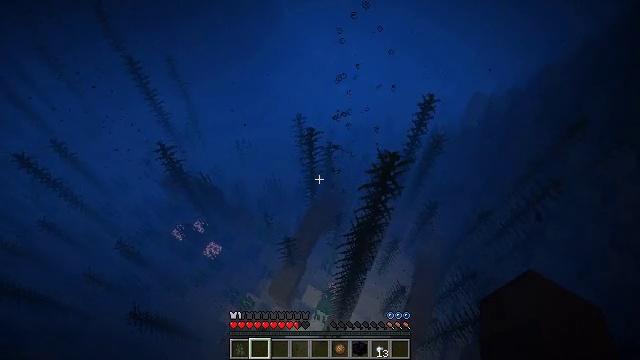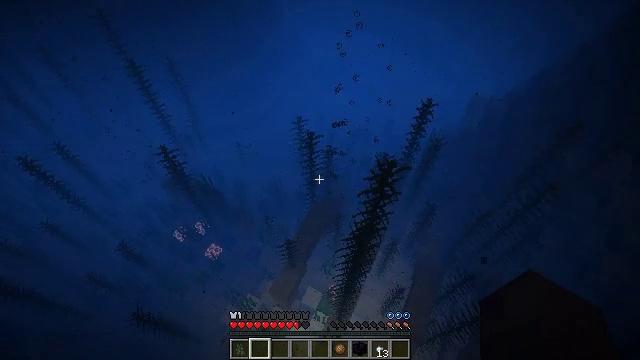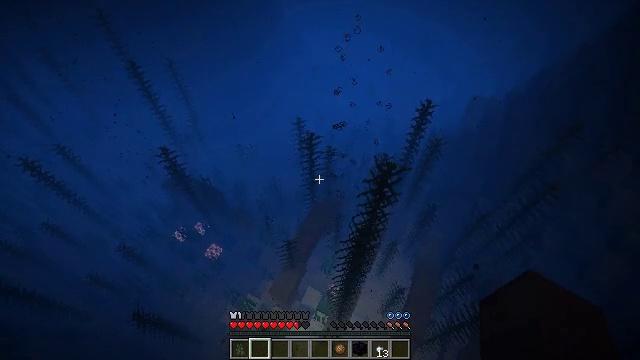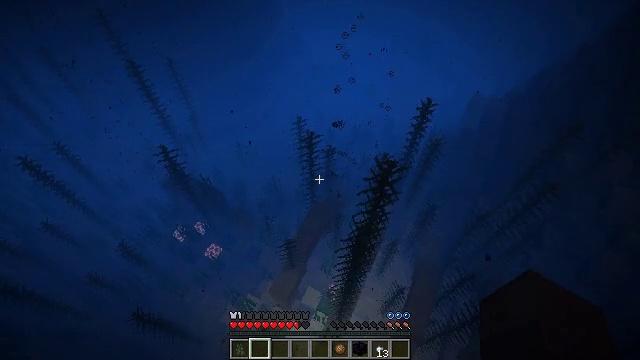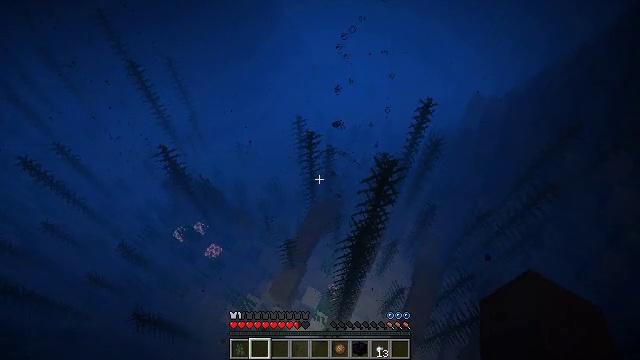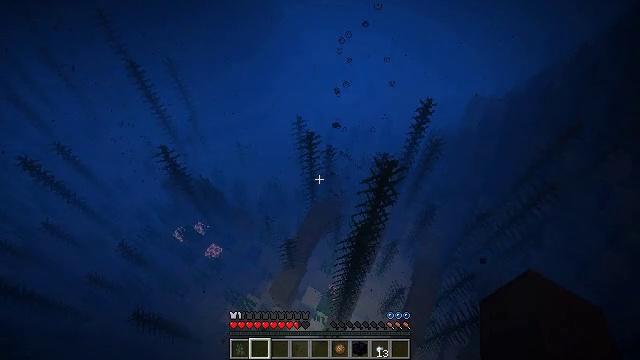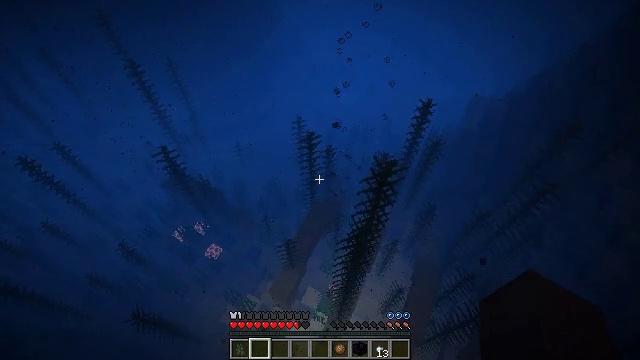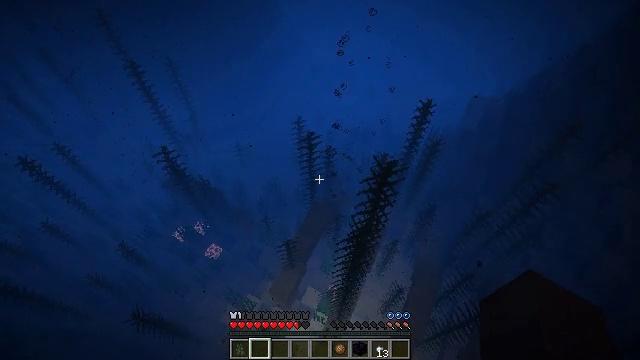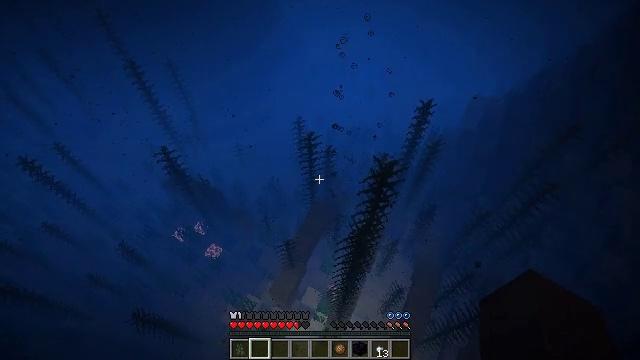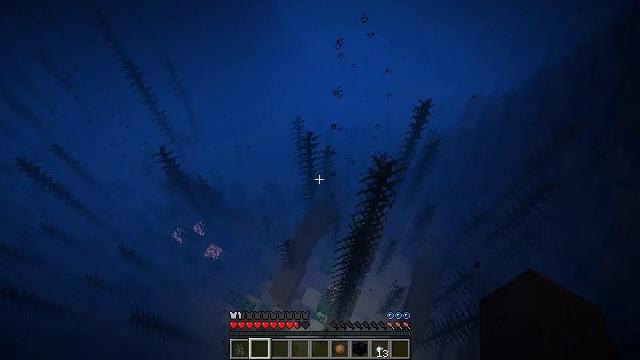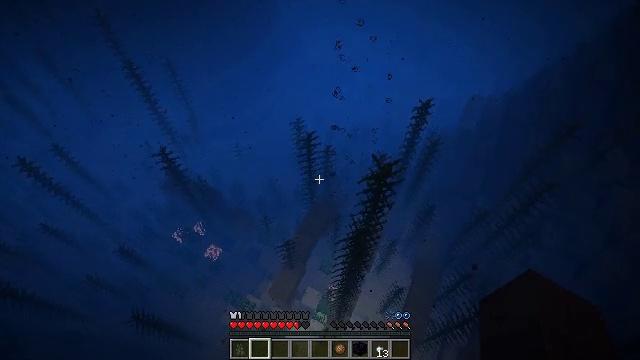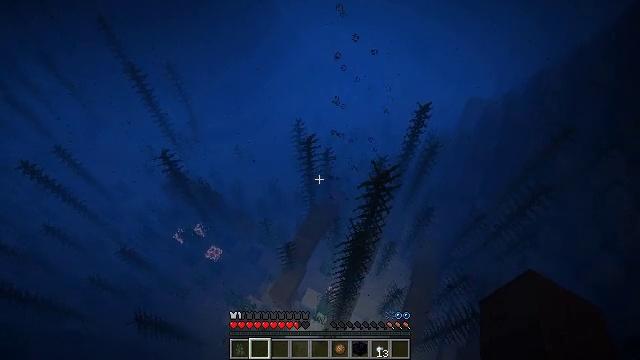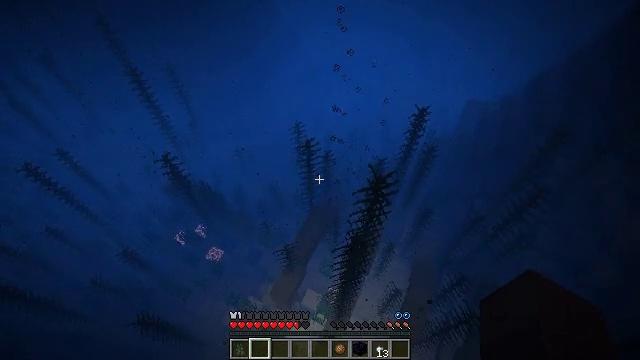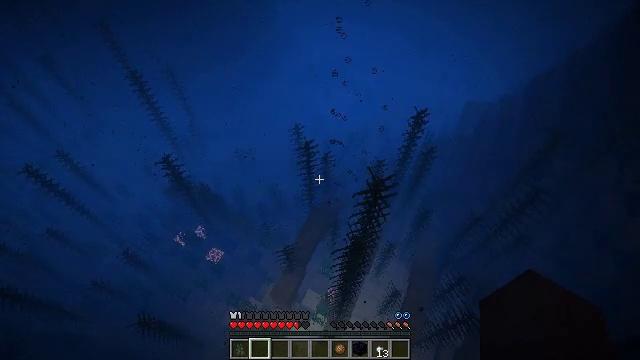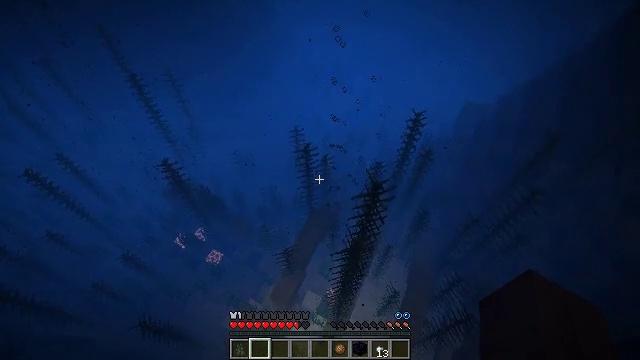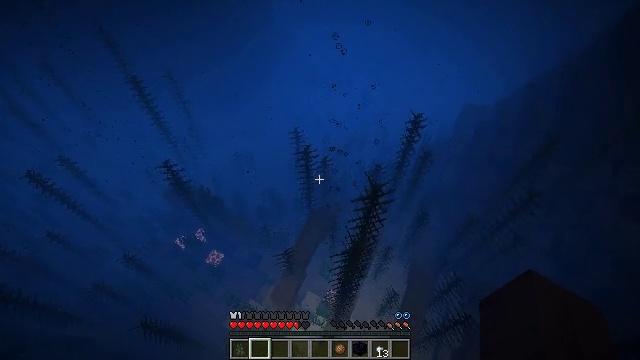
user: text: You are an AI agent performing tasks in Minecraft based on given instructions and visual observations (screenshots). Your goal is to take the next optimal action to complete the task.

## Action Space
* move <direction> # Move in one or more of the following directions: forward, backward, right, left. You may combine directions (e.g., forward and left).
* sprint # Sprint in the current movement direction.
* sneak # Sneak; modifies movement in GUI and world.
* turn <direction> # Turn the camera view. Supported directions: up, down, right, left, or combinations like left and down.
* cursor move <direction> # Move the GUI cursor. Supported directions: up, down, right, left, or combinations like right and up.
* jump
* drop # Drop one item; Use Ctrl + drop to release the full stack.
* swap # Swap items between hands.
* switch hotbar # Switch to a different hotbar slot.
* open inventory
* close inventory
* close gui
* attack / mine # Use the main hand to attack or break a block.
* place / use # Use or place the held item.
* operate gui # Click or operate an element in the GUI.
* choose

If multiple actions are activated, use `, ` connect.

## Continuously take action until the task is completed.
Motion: motion action
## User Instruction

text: Break the glowing sea lantern block.
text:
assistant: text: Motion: sneak, jump
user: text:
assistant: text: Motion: sneak, jump
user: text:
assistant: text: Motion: sneak, jump
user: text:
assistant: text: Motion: sneak, jump
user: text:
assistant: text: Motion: sneak, jump
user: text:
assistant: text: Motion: sneak, jump
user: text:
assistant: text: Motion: sneak, jump
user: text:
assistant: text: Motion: sneak, jump
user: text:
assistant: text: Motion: sneak, jump
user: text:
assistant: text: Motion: jump
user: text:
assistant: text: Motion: jump
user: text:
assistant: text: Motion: jump
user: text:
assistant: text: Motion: jump
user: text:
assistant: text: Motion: jump
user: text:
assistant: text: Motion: jump
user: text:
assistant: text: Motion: jump
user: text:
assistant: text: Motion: jump
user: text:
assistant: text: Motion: jump
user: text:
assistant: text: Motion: jump
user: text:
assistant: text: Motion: jump
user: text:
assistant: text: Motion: jump
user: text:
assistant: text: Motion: jump
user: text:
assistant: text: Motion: jump
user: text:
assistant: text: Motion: jump
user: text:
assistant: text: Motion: sprint, jump
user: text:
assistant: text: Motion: sprint, jump
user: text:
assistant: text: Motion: sprint, jump
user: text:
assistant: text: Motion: sprint, jump
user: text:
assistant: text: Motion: sprint, jump
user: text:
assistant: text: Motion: sprint, jump